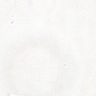
Metastatic tissue present: no